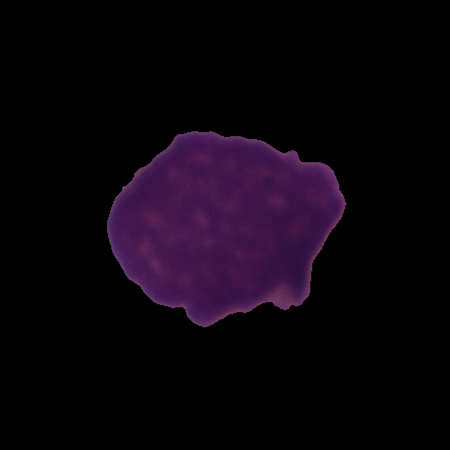
Label: healthy